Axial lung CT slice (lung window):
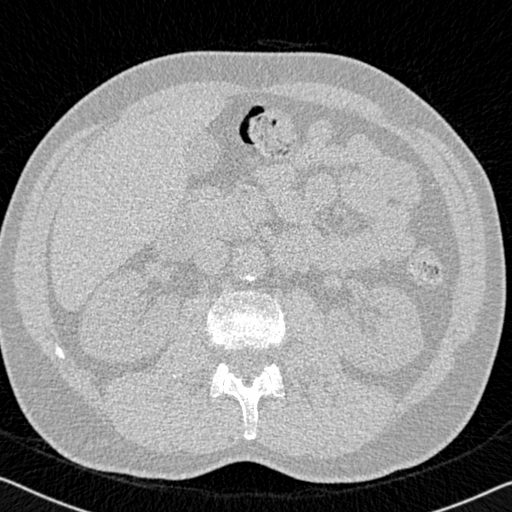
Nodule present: no